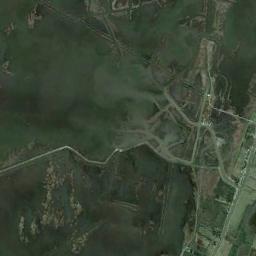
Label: wetland